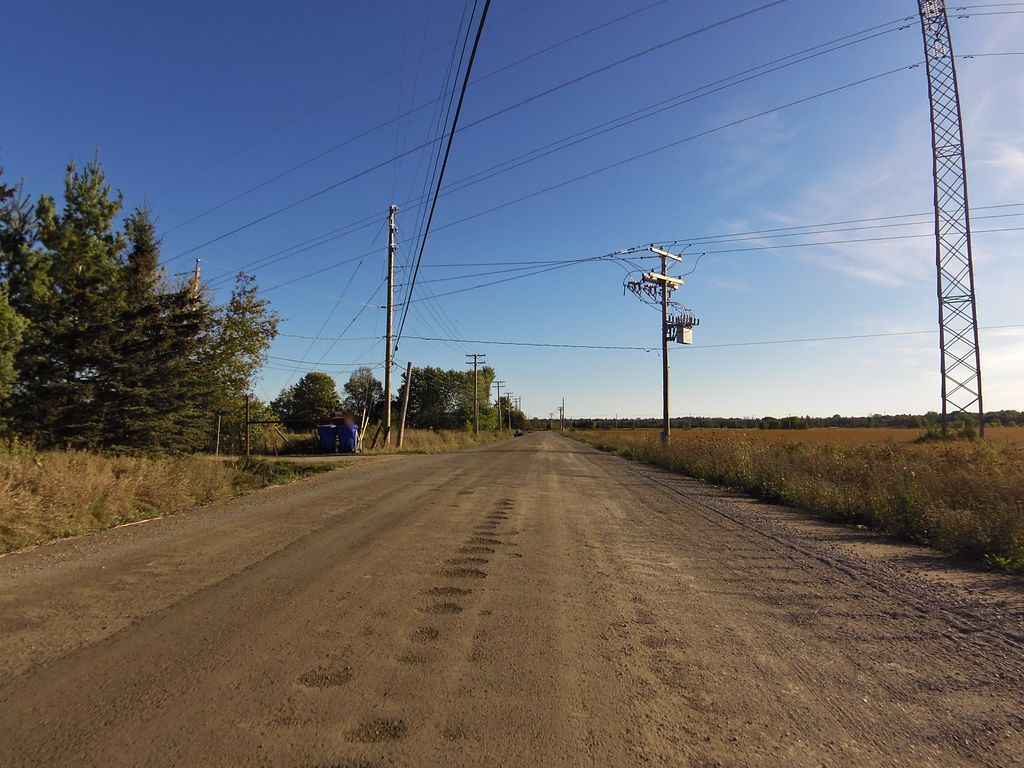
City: ottawa-gatineau